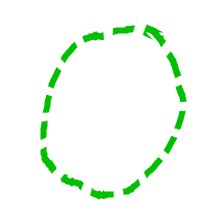
Shape: circle